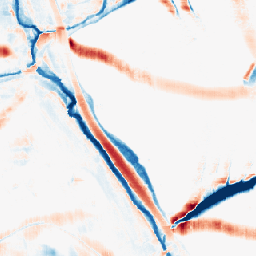
Category: morphological
Decomposition family: morphological_rect
Decomposition parameters: operation: average
width: 20
height: 20
Upsampling method: nearest
Upsampling parameters: scale: 8
Upsampling scale: 8